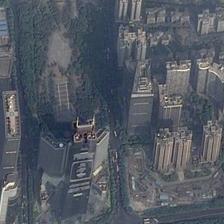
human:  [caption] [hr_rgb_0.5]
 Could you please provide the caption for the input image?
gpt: many tall buildings and some green trees are in a commercial area .

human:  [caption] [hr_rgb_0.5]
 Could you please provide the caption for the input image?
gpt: many tall buildings and some green trees are in a commercial area .

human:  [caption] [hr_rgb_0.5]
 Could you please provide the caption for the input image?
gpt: many tall buildings and some green trees are in a commercial area .

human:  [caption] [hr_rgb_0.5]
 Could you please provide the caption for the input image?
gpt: many tall buildings and some green trees are in a commercial area .

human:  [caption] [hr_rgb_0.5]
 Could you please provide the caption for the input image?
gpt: many tall buildings and some green trees are in a commercial area .